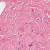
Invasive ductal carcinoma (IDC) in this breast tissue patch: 0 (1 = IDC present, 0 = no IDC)